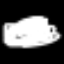
Label: clock